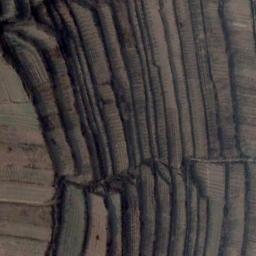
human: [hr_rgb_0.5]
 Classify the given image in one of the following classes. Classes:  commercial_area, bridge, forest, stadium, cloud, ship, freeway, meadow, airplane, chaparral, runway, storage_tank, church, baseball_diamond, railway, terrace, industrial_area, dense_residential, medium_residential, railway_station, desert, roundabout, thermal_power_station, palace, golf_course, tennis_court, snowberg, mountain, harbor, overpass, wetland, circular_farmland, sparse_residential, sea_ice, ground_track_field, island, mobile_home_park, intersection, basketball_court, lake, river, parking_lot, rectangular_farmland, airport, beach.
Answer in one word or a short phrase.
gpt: terrace